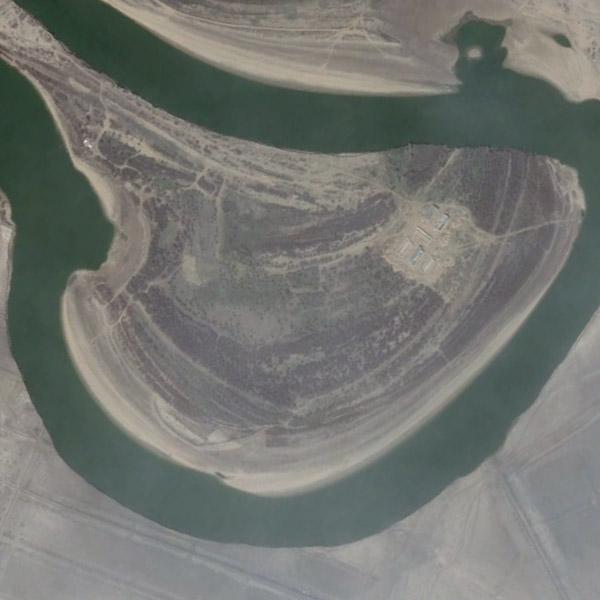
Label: River